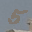
Label: 5